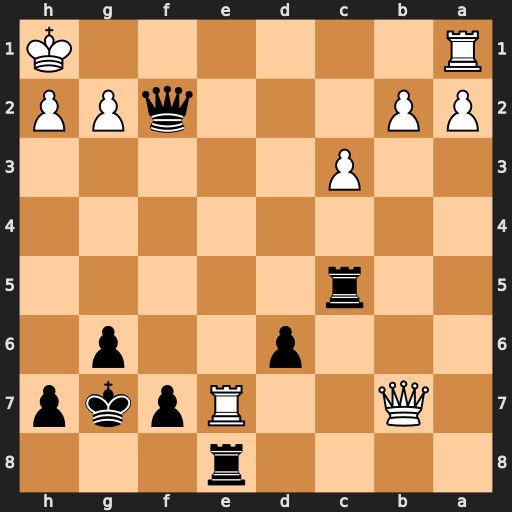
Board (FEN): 4r3/1Q2Rpkp/3p2p1/2r5/8/2P5/PP3qPP/R6K
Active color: b
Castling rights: -
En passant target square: -
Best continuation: Rxe7 Qxe7 Re5 Qxe5+ dxe5